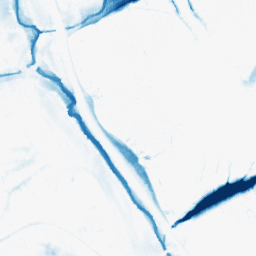
Category: morphological
Decomposition family: morphological_ellipse
Decomposition parameters: operation: closing
width: 30
height: 20
Upsampling method: bicubic_3x
Upsampling parameters: scale: 3
Upsampling scale: 3